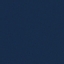
Land use / land cover class: SeaLake